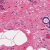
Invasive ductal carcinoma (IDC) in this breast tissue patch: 0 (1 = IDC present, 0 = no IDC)